Question: Graph api returning json array data here is it's detail
I had a Task to display these json array to my recyclerView so i tried to convert json array to a arraylist but my array List Returning 0 .
i am not getting what probable changes needed for the correct parsing here is my detail code
'''
GraphRequest(
AccessToken.getCurrentAccessToken(), "/me/posts", null,HttpMethod.GET,
GraphRequest.Callback { response ->
Log.e(TAG, response.toString())
try {
var json: JSONObject = response.jsonObject
var jarray: JSONArray = json.getJSONArray("data")
mArrayList = ArrayList()
for (i in 0 until jarray.length()) {
// mArrayList = ArrayList()
var mdataa: JSONObject = jarray.getJSONObject(i)
if (mdataa == null) {
Toast.makeText(this, " Nothing here", Toast.LENGTH_SHORT).show()
}
// this part don't have any mistake
mMessage = mdataa.getString("message")
mId = mdataa.getString("id")
mCreatedTime = mdataa.getString("created_time")
this.mArrayList?.add(Data(mMessage, mId, mCreatedTime))
}
} catch (e: JSONException) {
e.printStackTrace()
}
Toast.makeText(this,"total number of values in arraylist" + mArrayList?.size ,Toast.LENGTH_LONG).show() // this toast returning 0 value
if (mArrayList == null) {
Toast.makeText(this, "U GET Nothing here", Toast.LENGTH_SHORT).show()
} else {
var main: Intent = Intent(this@Display, DisplayingPost::class.java)
main.putParcelableArrayListExtra("data", mArrayList)
startActivity(main)
}
}
).executeAsync()
'''
updated: i tried this still it's returning null
try {
'''
var jsonResponse:JSONObject= JSONObject(response.toString())
var jsonArray:JSONArray=jsonResponse.getJSONArray("data")
for (i in 0 until jsonArray.length())
{
var insidata:JSONObject=jsonArray.getJSONObject(i)
var mMessage:String=insidata.getString("message")
allMessage?.add(mMessage)
var mId:String=insidata.getString("id")
allId?.add(mId)
var dateofCreation:String=insidata.getString("created_time")
allCreatedDate?.add("dateofCreation")
}
}
catch (e: JSONException)
{
e.printStackTrace()
}
Toast.makeText(this,"Size here is"+ allId?.size ,Toast.LENGTH_LONG).show()
}
).executeAsync()
'''
For Now I removed try catch block and changed few line of code which resulted in a Toast message that was Displaying my JSONArray size which was 25 but when i tired to fetch each object inside for block and displayed a Toast for value Outside of "for" block it is Still Returning null here is my new line of code .
'''
// try {
var jsonResponse:JSONObject= response.getJSONObject()
// JSONObject(response.toString())
var jsonArray:JSONArray=jsonResponse.getJSONArray("data")
// Toast.makeText(this,"Size here is"+ jsonArray.length() ,Toast.LENGTH_LONG).show()
for (i in 0 until jsonArray.length())
{
var insidata:JSONObject=jsonArray.getJSONObject(i)
if (insidata.has("message")) {
var mMessage: String? = insidata.getString("message")
allMessage?.add(mMessage as String)
}
var mId:String=insidata.getString("id")
allId?.add(mId)
var dateOfCreation:String=insidata.getString("created_time")
allCreatedDate?.add(dateOfCreation)
}
// }
// catch (e: JSONException)
// {
// e.printStackTrace()
// }
Toast.makeText(this,"Size here is"+ allMessage?.size ,Toast.LENGTH_LONG).show()
}
).executeAsync()
'''
for now what i did i implimented a Toast message inside my for loop which returning the 1st Object of json Array
'''
}
if (i==0) {
Toast.makeText(this, "" + insidata, Toast.LENGTH_LONG).show()
}
'''
but when i implimented this
'''
}
if (i==0) {
Toast.makeText(this, "" + mId, Toast.LENGTH_LONG).show()
'''
i don't undERsTAND WHY IT IS Still RETURNING NULL
plz help me get out of it
}
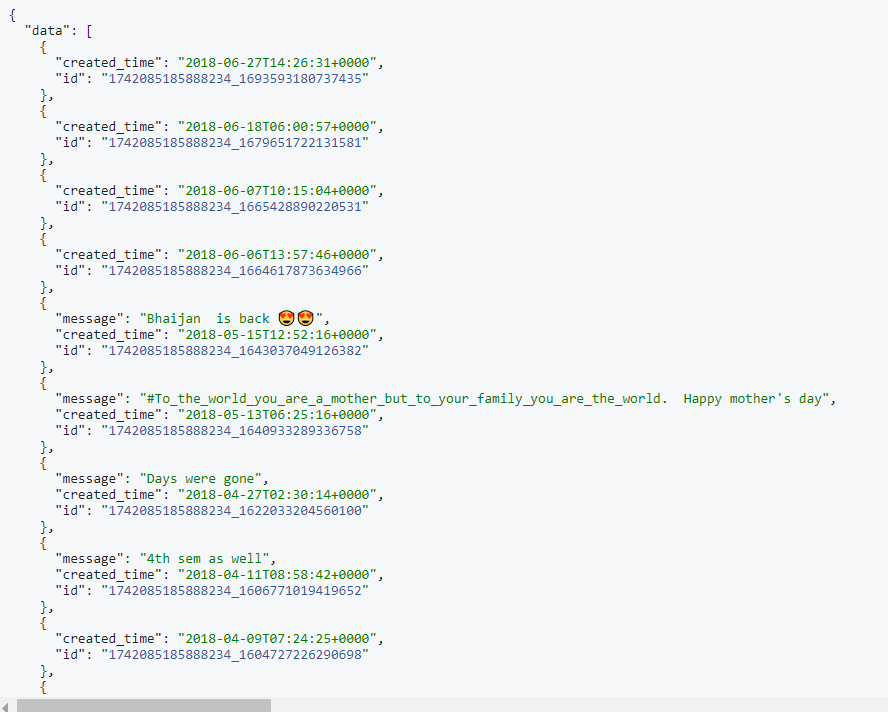
Answer: Try this code
'''
ArrayList<String> listdata = new ArrayList<String>();
JSONArray jArray = (JSONArray)jsonObject;
if (jArray != null) {
for (int i=0;i<jArray.length();i++){
listdata.add(jArray.getString(i));
}
}
'''